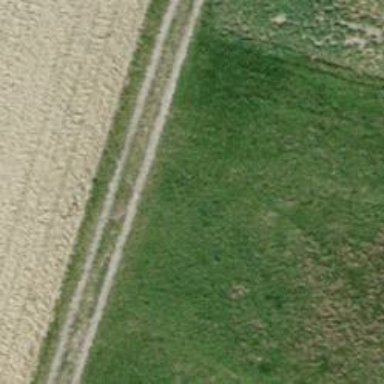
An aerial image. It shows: Grass track with grade4 surface.